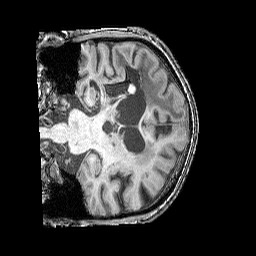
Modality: T1w
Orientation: coronal
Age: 58
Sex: male
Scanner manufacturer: siemens
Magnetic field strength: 3 T
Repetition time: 2.25 s
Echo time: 0.00411 s